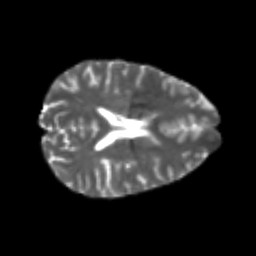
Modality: T2w
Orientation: axial
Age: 24
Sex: female
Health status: healthy
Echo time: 0.074 s